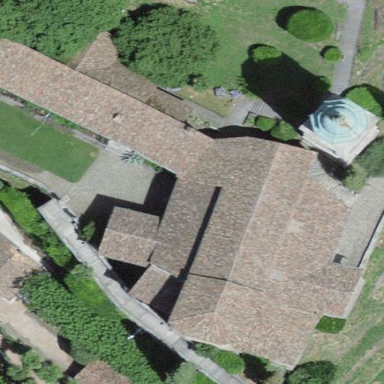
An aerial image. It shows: Building with gabled roof made of roof tiles. The roof orientation is along the building.